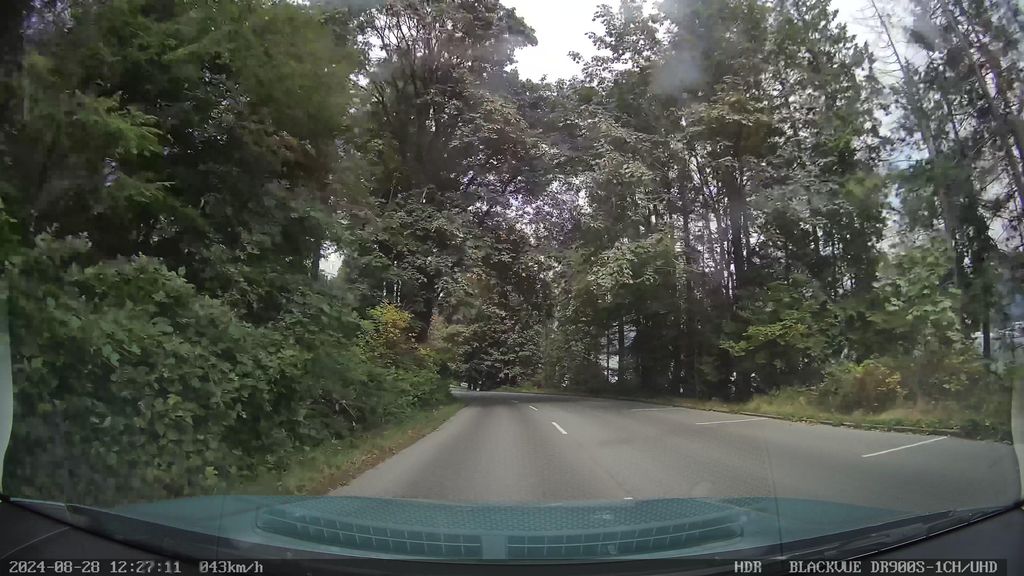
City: vancouver